Question: Ok, first of all I totally agree that "TheNewBoston" tutorials are very... wrong at times. However that is what I was following to try to make a cube in OpenGL on android.
Anyways, I can't say that I have found great material on OpenGL to be honest. I have read through OpenGL Superbible... it was ok.
So here is the code that I have.
GLRenderer.java
'''
package android.gem.opengltest;
import javax.microedition.khronos.egl.EGLConfig;
import javax.microedition.khronos.opengles.GL10;
import android.opengl.GLU;
import android.opengl.GLSurfaceView.Renderer;
import android.os.SystemClock;
public class GLRenderer implements Renderer {
private GLCube cube;
public GLRenderer() {
cube = new GLCube();
}
@Override
public void onDrawFrame(GL10 gl) {
// TODO Auto-generated method stub
gl.glDisable(GL10.GL_DITHER);
gl.glClear(GL10.GL_COLOR_BUFFER_BIT | GL10.GL_DEPTH_BUFFER_BIT | GL10.GL_STENCIL_BUFFER_BIT);
gl.glMatrixMode(GL10.GL_MODELVIEW);
gl.glLoadIdentity();
GLU.gluLookAt(gl, 0, 0, -5, 0, 0, 0, 0, 2, 0);
long time = SystemClock.uptimeMillis() % 4000L;
float angle = .09f * ((int) time);
gl.glRotatef(angle, 1, 1.5f, 2);
cube.draw(gl);
}
@Override
public void onSurfaceChanged(GL10 gl, int width, int height) {
// TODO Auto-generated method stub
float ratio = (float) width / height;
gl.glViewport(0, 0, width, height);
gl.glMatrixMode(GL10.GL_PROJECTION);
gl.glLoadIdentity();
gl.glFrustumf(-ratio, ratio, -1, 1, 1, 25);
}
@Override
public void onSurfaceCreated(GL10 gl, EGLConfig eglConfig) {
// TODO Auto-generated method stub
// START OF PERFORMANCE //
gl.glDisable(GL10.GL_DITHER);
gl.glHint(GL10.GL_PERSPECTIVE_CORRECTION_HINT, GL10.GL_FASTEST);
// END OF PERFORMANCE //
gl.glClearColor(.8f, 0, .2f, 1f); // Red, Green, Blue, Alpha (0 - 1)
gl.glClearDepthf(1f);
}
'''
}
GLCube.java
'''
package android.gem.opengltest;
import java.nio.ByteBuffer;
import java.nio.ByteOrder;
import java.nio.FloatBuffer;
import java.nio.ShortBuffer;
import javax.microedition.khronos.opengles.GL10;
public class GLCube {
private float verticies[] = {
1, 1, -1, // point 0 - topFrontRight
1, -1, -1, // point 1 - bottomFrontRight
-1, -1, -1, // point 2 - bottomFrontLeft
-1, 1, -1, // point 3 - frontTopLeft
1, 1, 1, // point 4 - topBackRight
1, -1, 1, // point 5 - bottomBackRight
-1, -1, 1, // point 6 - bottomBackLeft
-1, 1, 1 // point 7 - frontBackLeft
};
private float rgbaValues[] = {
1, 1, 0, 1,
.25f, 0, .85f, 1,
0, 1, 1, 1,
1, 1, 0, 1,
.25f, 0, .85f, 1,
0, 1, 1, 1,
.5f, .5f, .2f, 1,
.3f, .3f, .3f, 1
};
private FloatBuffer vertBuff, colorBuff;
private short[] pIndex = { // Indicies
3, 4, 0, 0, 4, 1, 3, 0, 1,
3, 7, 4, 7, 6, 4, 7, 3, 6,
3, 1, 2, 1, 6, 2, 6, 3, 2,
1, 4, 5, 5, 6, 1, 6, 5, 4
};
private ShortBuffer pBuffer;
public GLCube() {
ByteBuffer bBuff = ByteBuffer.allocateDirect(this.verticies.length * 4);
bBuff.order(ByteOrder.nativeOrder());
vertBuff = bBuff.asFloatBuffer();
vertBuff.put(this.verticies);
vertBuff.position(0);
ByteBuffer pbBuff = ByteBuffer.allocateDirect(this.pIndex.length * 2);
pbBuff.order(ByteOrder.nativeOrder());
pBuffer = pbBuff.asShortBuffer();
pBuffer.put(pIndex);
pBuffer.position(0);
ByteBuffer cBuff = ByteBuffer.allocateDirect(this.rgbaValues.length * 4);
cBuff.order(ByteOrder.nativeOrder());
colorBuff = cBuff.asFloatBuffer();
colorBuff.put(rgbaValues);
colorBuff.position(0);
}
public void draw(GL10 gl) {
gl.glFrontFace(GL10.GL_CW); // Clock Wise
gl.glEnable(GL10.GL_CULL_FACE); // Removes back end of cube
gl.glCullFace(GL10.GL_BACK);
gl.glEnableClientState(GL10.GL_VERTEX_ARRAY);
gl.glEnableClientState(GL10.GL_COLOR_ARRAY);
gl.glVertexPointer(3, GL10.GL_FLOAT, 0, this.vertBuff);
gl.glColorPointer(4, GL10.GL_FLOAT, 0, this.colorBuff);
gl.glDrawElements(GL10.GL_TRIANGLES, this.pIndex.length, GL10.GL_UNSIGNED_SHORT, this.pBuffer);
gl.glDisableClientState(GL10.GL_COLOR_ARRAY);
gl.glDisableClientState(GL10.GL_VERTEX_ARRAY);
gl.glDisable(GL10.GL_CULL_FACE);
}
}
'''
I get a cube that looks like this...

What am I doing wrong? What should I do to make it look like an actual cube?
Also, if it helps all my code is at the following address: <URL>
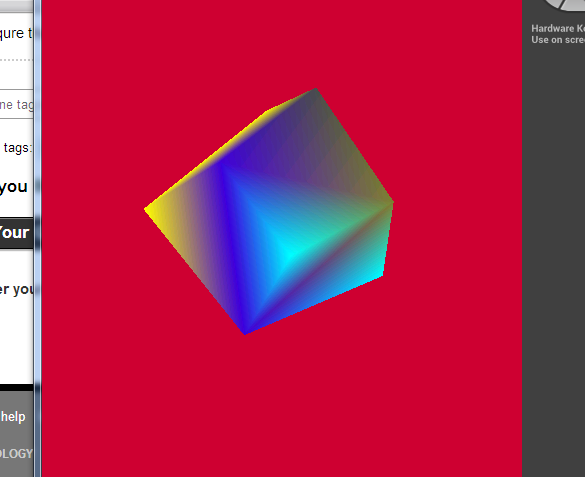
Answer: First of all, this is a () cube, a square. Unless you look at it face-on it is never going to look like a "good square" :)
Your polygon face culling appears to be culling the wrong side of your cube faces. It still looks like a cube, just an inside out cube.
This is likely because you have overridden OpenGL's default front face winding direction ('GL_CCW').